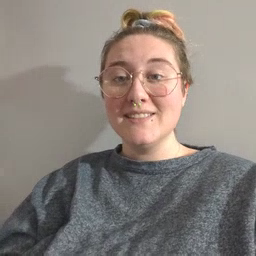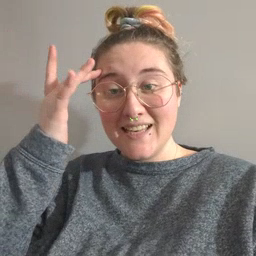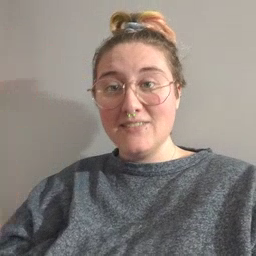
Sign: sick